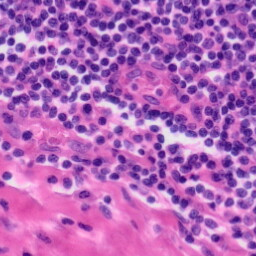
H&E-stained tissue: Tonsil